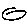
Label: tree